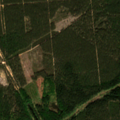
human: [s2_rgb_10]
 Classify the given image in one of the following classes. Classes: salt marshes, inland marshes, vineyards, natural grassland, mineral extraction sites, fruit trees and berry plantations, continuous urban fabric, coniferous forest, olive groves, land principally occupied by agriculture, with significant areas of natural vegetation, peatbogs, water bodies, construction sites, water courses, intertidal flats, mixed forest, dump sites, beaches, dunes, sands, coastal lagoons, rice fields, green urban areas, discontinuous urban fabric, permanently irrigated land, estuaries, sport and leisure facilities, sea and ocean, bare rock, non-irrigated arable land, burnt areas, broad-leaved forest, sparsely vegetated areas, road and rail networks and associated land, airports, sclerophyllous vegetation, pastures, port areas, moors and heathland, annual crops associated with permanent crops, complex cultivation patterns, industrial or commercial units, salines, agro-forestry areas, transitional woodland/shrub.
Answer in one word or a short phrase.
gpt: coniferous forest, mixed forest